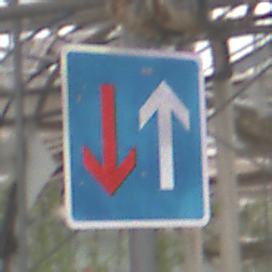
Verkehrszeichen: VorrangVorGegenverkehr
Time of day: Midday
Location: Roofed (Special)
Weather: Overcast
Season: NotSpecified
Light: Natural